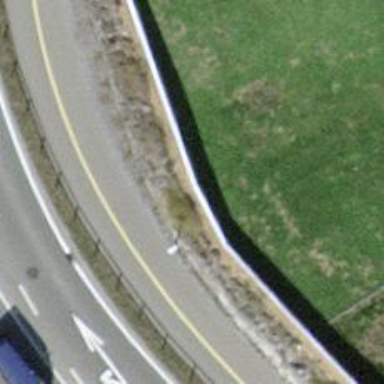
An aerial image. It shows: Noise barrier wall.